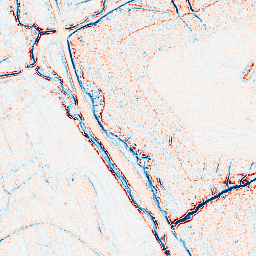
Category: classical
Decomposition family: uniform
Decomposition parameters: size: 5
Upsampling method: lanczos
Upsampling parameters: scale: 8
Upsampling scale: 8